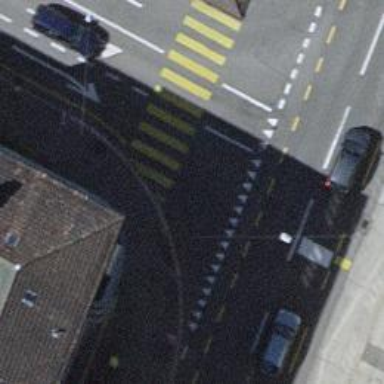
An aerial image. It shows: Footway with zebra crossing.